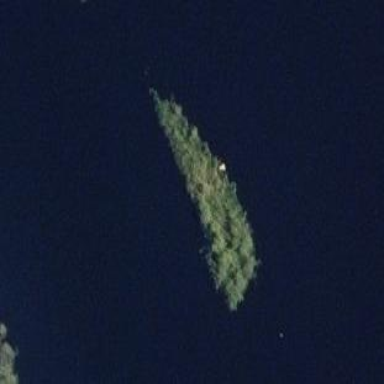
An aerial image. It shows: Islet.